Question: Let me excuse me for not finding the answer to my question. I've got no clue on what to look for.
I'm keeping a logbook with times. It contains information with how long I have worked. I need to make a graph that will show the amount of work I've done in total.
For example on day 1 I worked 1 hour and on day 2 I have worked 2 hours.
I fill the date in column A and the labour in column B. In my graph I need to see that I have worked 1 hour total on day 1, and I have worked 3 hours total on day 2 (basically I need to sum everything up)
I've tried fixing this myself by making a sum of the column in a new column, but this is just way too much work to do for the amount of rows I need.
I've did this for every cell in column E through row 14, until I decided to ask help from stack overflow

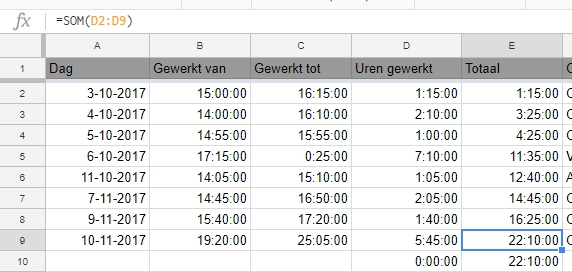
Answer: E1:
'''
=SOM($D1:D1)
'''
Auto Drag fill down.